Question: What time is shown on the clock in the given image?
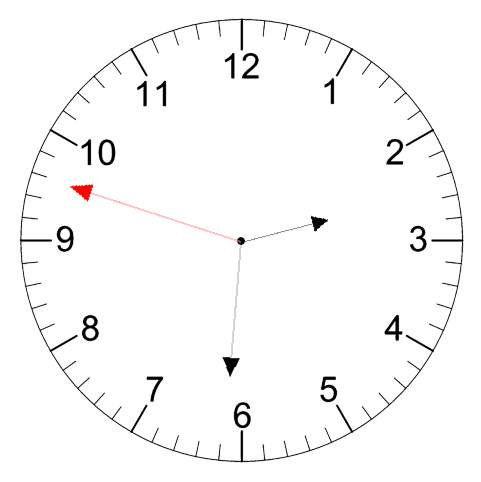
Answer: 02:30:48